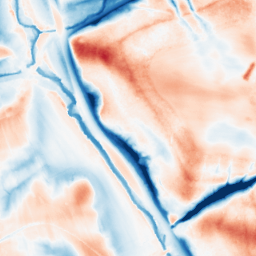
Category: edge_preserving
Decomposition family: guided
Decomposition parameters: radius: 16
eps: 0.01
Upsampling method: bilinear
Upsampling parameters: scale: 4
Upsampling scale: 4